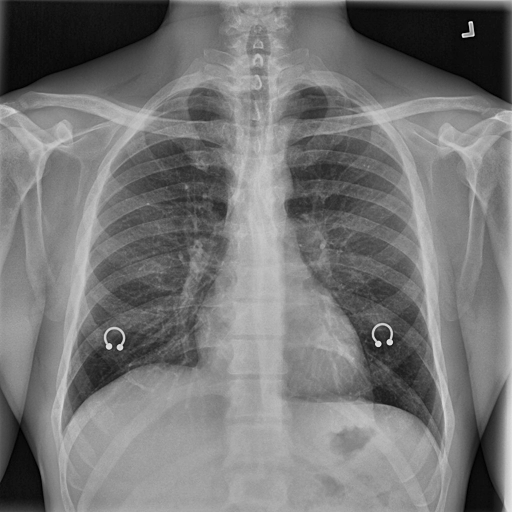
Finding: NORMAL